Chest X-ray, AP view. Patient: 55 years old, sex M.
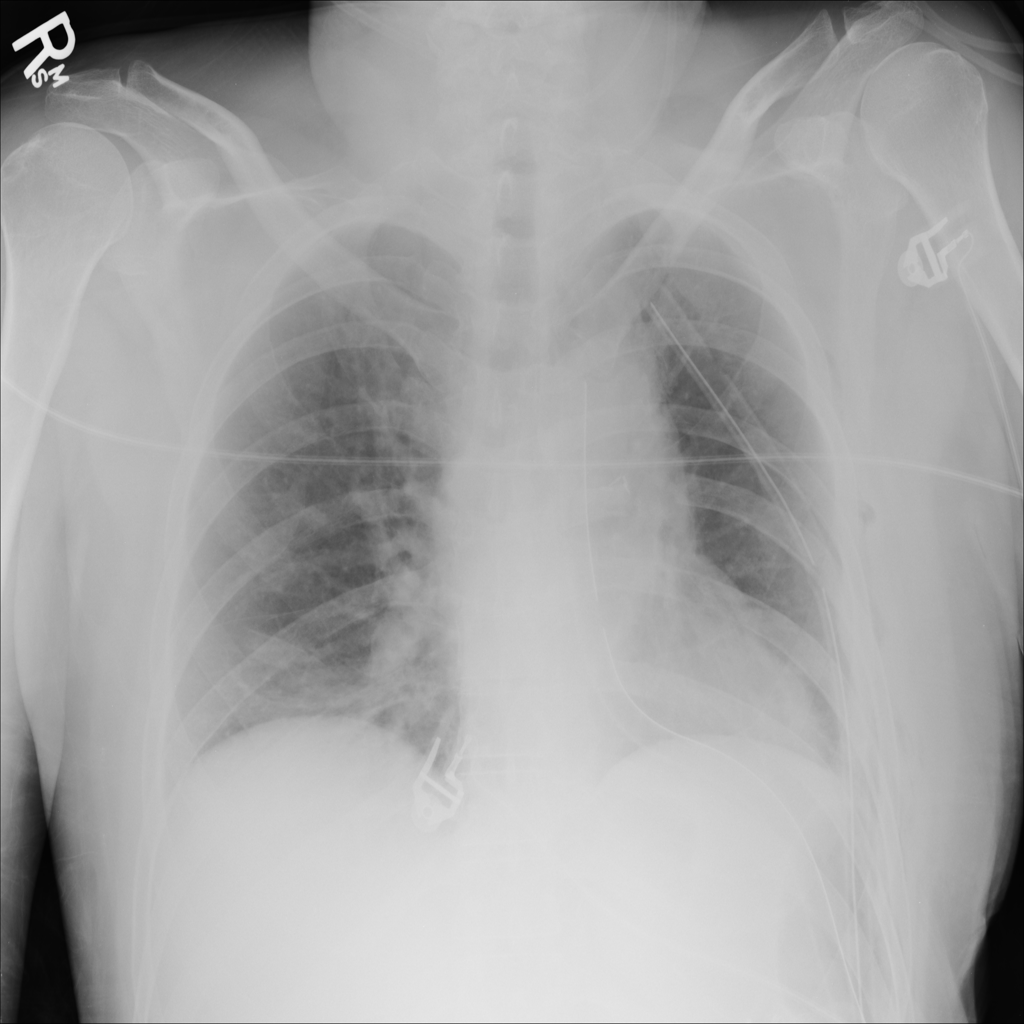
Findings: No Finding